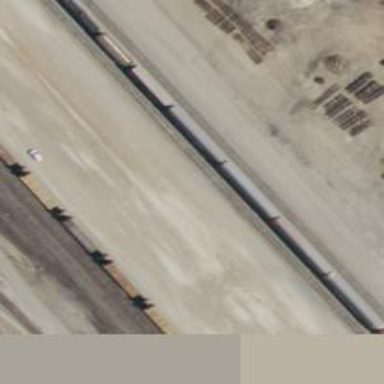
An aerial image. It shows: Railway yard in service.